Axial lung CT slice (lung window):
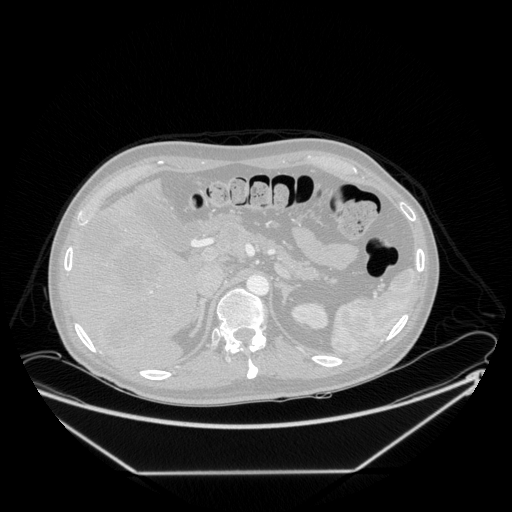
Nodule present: no